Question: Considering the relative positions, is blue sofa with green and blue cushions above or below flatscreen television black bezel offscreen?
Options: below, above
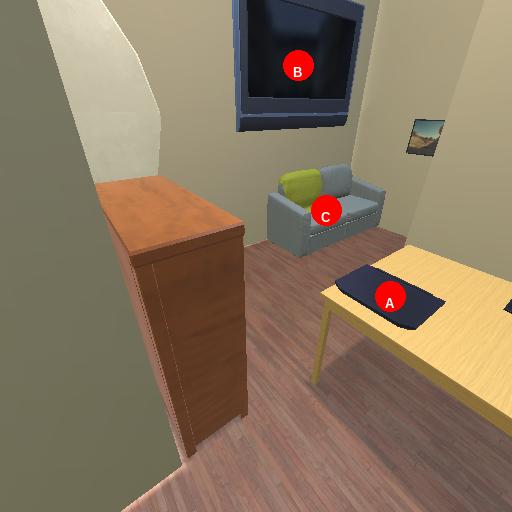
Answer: below